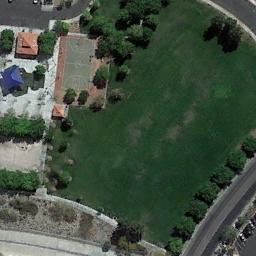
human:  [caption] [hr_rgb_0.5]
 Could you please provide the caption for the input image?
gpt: There is a large green field beside the basketball court .

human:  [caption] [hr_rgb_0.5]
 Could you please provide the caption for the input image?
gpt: A basketball court next to the lawn and some pavilions beside .

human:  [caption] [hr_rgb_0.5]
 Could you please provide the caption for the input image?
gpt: The basketball court is surrounded by some trees,With a big lawn and buildings nearby .

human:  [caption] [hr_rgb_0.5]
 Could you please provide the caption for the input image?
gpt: There is a basketball court in the middle of grass with a road pass by .

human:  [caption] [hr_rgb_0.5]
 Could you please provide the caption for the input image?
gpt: The grass is next to the basketball court .